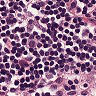
Metastatic tissue present: no